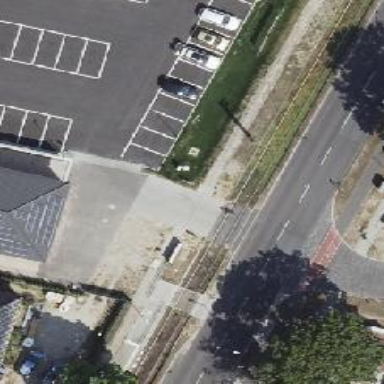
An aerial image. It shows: Tram level crossing on railway.